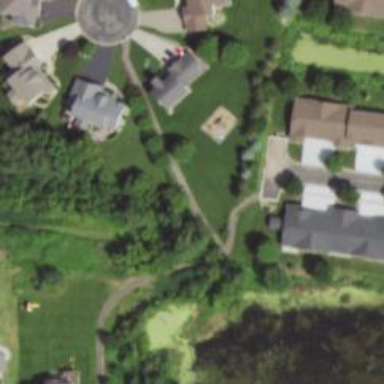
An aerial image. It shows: Asphalt cycleway.